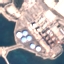
Land use / land cover: Industrial